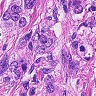
Metastatic tissue present: yes